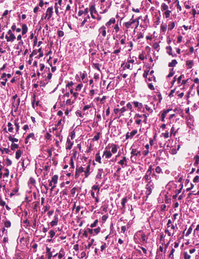
Tumor epithelial tissue: no
Tumor-associated stroma tissue: no
Normal tissue: yes